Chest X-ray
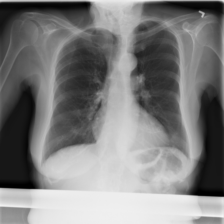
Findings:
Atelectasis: negative
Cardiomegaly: negative
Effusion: negative
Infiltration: negative
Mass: negative
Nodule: negative
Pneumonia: negative
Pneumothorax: negative
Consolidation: negative
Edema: negative
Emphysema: negative
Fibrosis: negative
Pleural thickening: negative
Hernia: negative